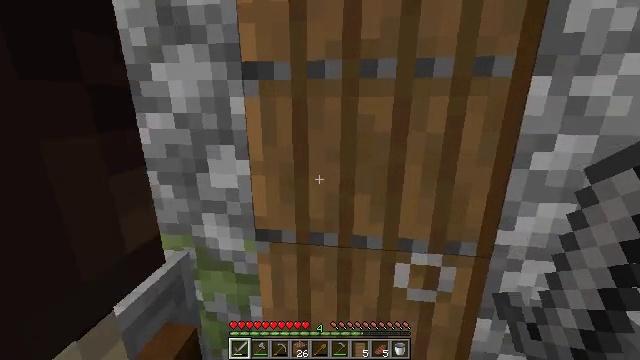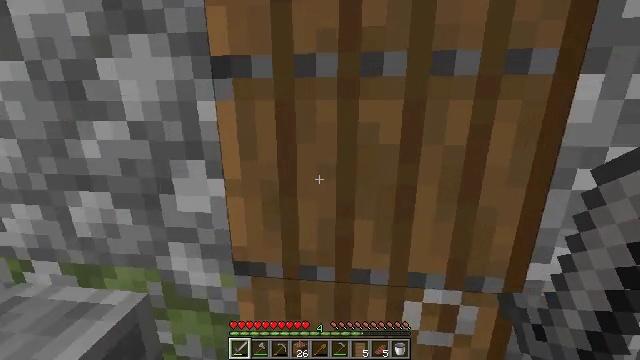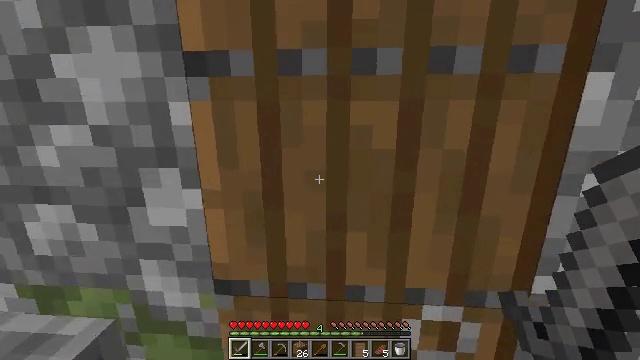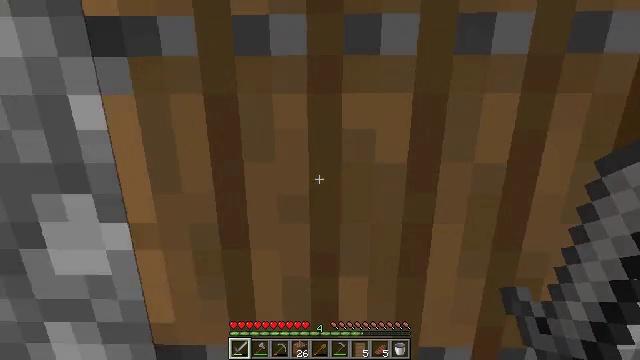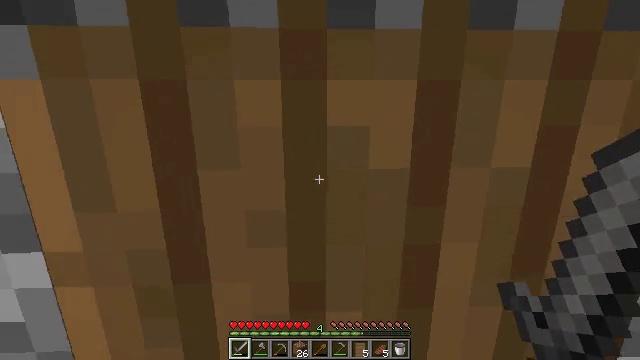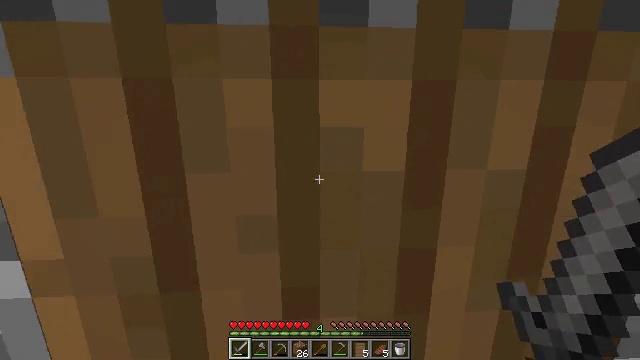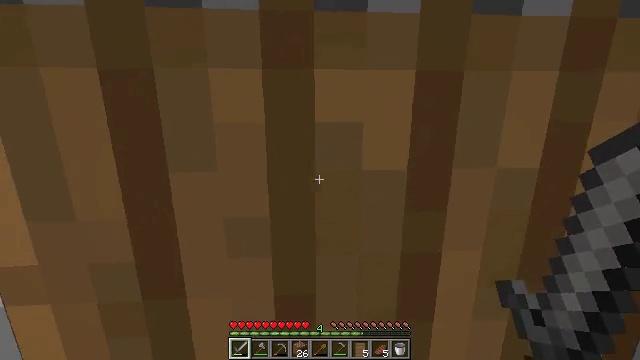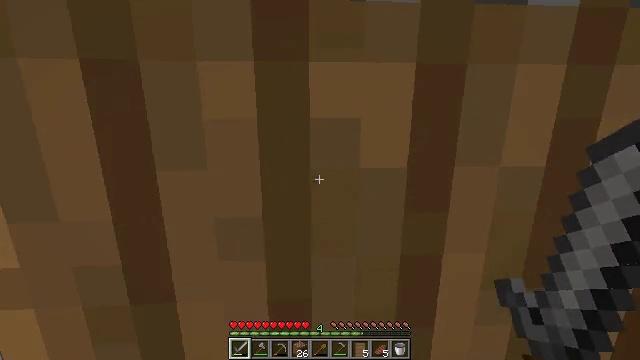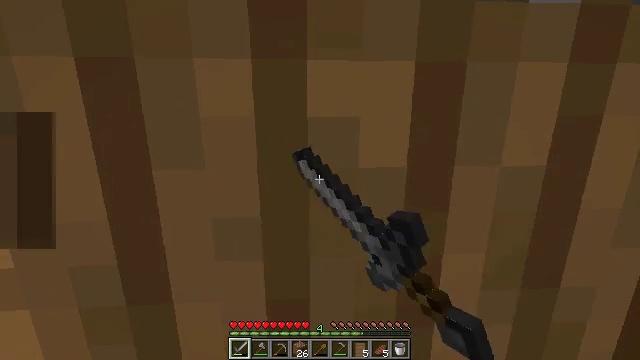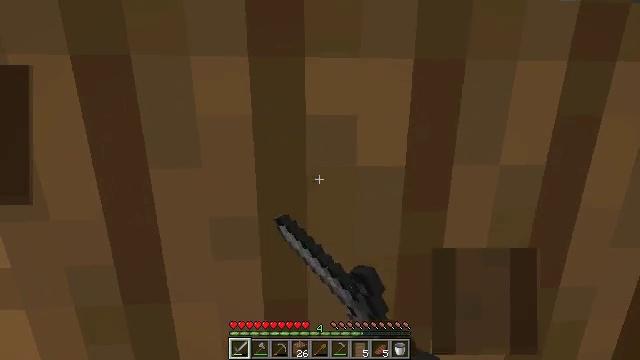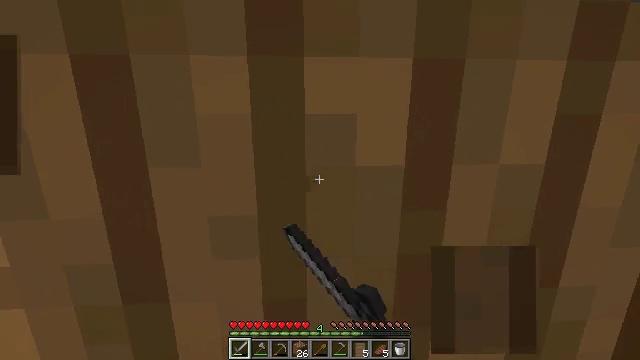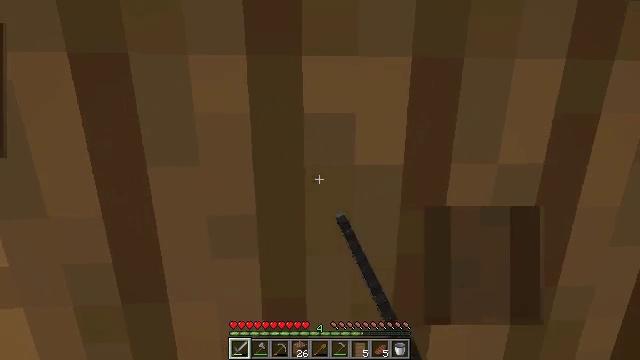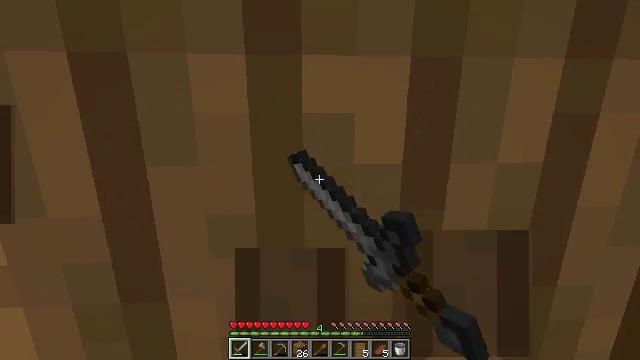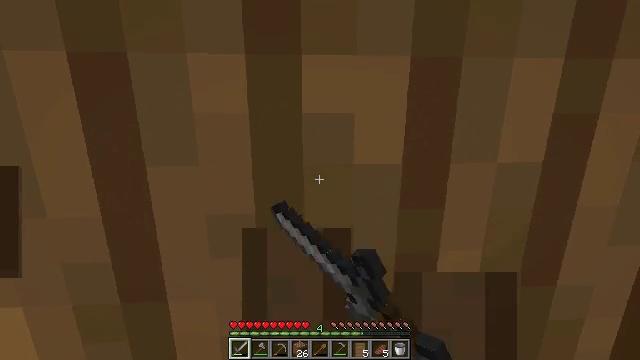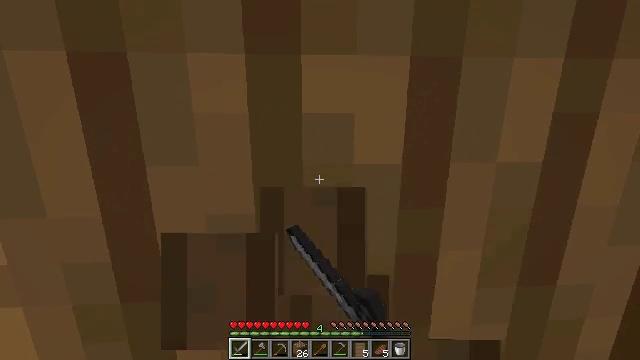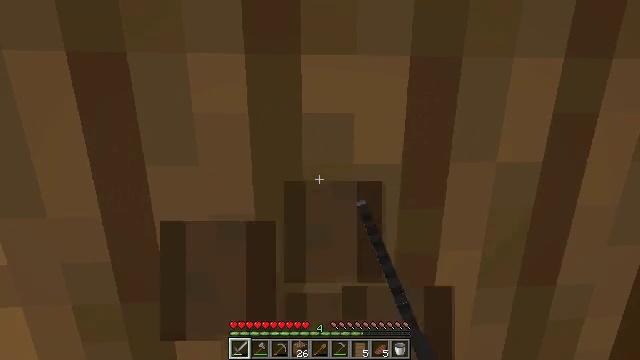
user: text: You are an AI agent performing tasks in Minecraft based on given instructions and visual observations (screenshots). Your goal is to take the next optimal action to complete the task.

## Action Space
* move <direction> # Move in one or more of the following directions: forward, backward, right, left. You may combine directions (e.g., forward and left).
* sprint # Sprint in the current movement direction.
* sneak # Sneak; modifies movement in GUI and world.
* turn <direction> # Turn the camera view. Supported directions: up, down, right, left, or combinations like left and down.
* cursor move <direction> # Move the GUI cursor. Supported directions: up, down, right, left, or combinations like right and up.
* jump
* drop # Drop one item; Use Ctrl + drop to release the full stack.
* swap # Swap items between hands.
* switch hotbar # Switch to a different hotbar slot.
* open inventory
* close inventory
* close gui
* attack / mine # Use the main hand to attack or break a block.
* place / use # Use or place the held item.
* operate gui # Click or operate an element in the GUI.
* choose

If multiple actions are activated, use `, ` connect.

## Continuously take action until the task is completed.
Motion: motion action
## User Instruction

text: Reclaim the spruce door from a structure.
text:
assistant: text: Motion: move forward, turn right
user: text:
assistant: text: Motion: move forward, turn right
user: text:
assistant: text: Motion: turn right
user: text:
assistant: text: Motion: turn right
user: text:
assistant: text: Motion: turn right
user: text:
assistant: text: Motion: no_op
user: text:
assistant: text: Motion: attack / mine
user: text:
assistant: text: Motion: attack / mine
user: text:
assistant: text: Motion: attack / mine
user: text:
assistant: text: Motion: attack / mine
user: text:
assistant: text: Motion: attack / mine
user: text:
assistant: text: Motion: attack / mine
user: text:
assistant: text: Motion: attack / mine
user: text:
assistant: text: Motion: attack / mine
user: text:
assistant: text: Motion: attack / mine
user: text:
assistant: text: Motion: attack / mine
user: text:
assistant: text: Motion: attack / mine
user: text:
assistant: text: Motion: attack / mine
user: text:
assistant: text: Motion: attack / mine
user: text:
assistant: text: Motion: attack / mine
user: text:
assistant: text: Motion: attack / mine
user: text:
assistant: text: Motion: attack / mine
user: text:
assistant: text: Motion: attack / mine
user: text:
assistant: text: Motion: attack / mine
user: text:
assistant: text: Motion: attack / mine
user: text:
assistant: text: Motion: attack / mine
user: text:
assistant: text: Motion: attack / mine
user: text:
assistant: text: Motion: attack / mine
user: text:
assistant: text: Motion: attack / mine
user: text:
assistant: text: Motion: attack / mine